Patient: sex M, age 29
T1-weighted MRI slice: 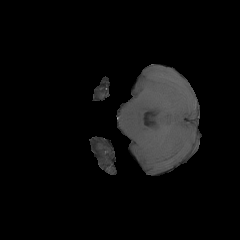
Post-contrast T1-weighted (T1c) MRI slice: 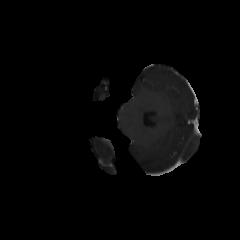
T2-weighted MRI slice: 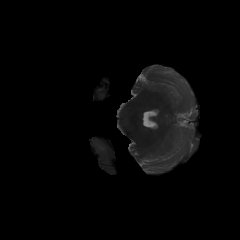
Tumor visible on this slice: yes
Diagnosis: Astrocytoma, IDH-mutant
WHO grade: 4